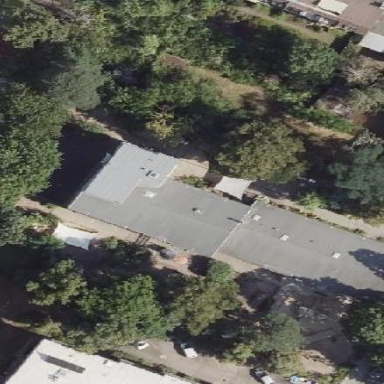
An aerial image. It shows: Kindergarten.